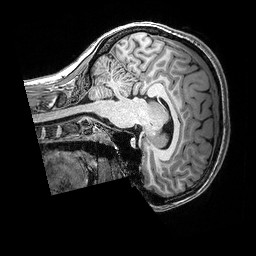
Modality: T1w
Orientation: sagittal
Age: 24
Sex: female